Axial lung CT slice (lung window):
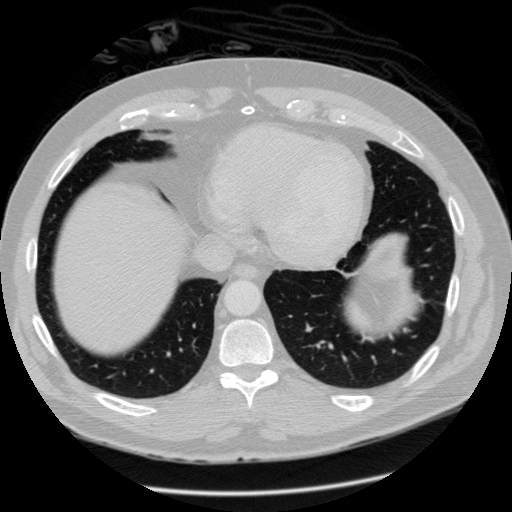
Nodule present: no